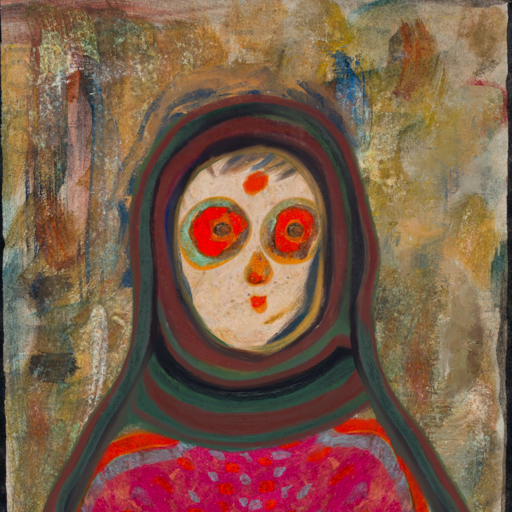
Background: Pipe, Head And Neck Front: Rupkatha, Face Front: Sisters, Bust: Sisters, Hair Front: InTheSun, Head Accessory: After_Raid_Scarf, Second Necklace: Blank, Necklace: Blank, Baby: Blank